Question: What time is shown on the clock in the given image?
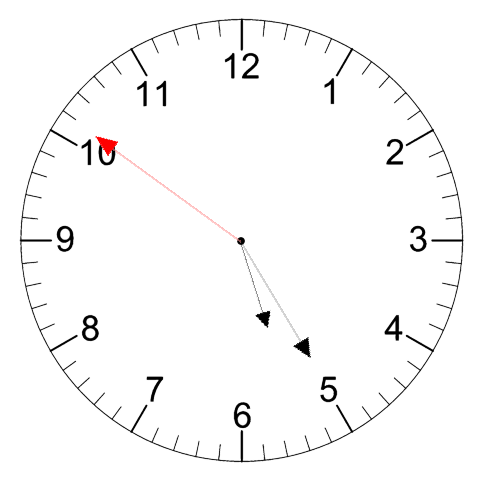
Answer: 05:24:51